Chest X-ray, AP view. Patient: 53 years old, sex M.
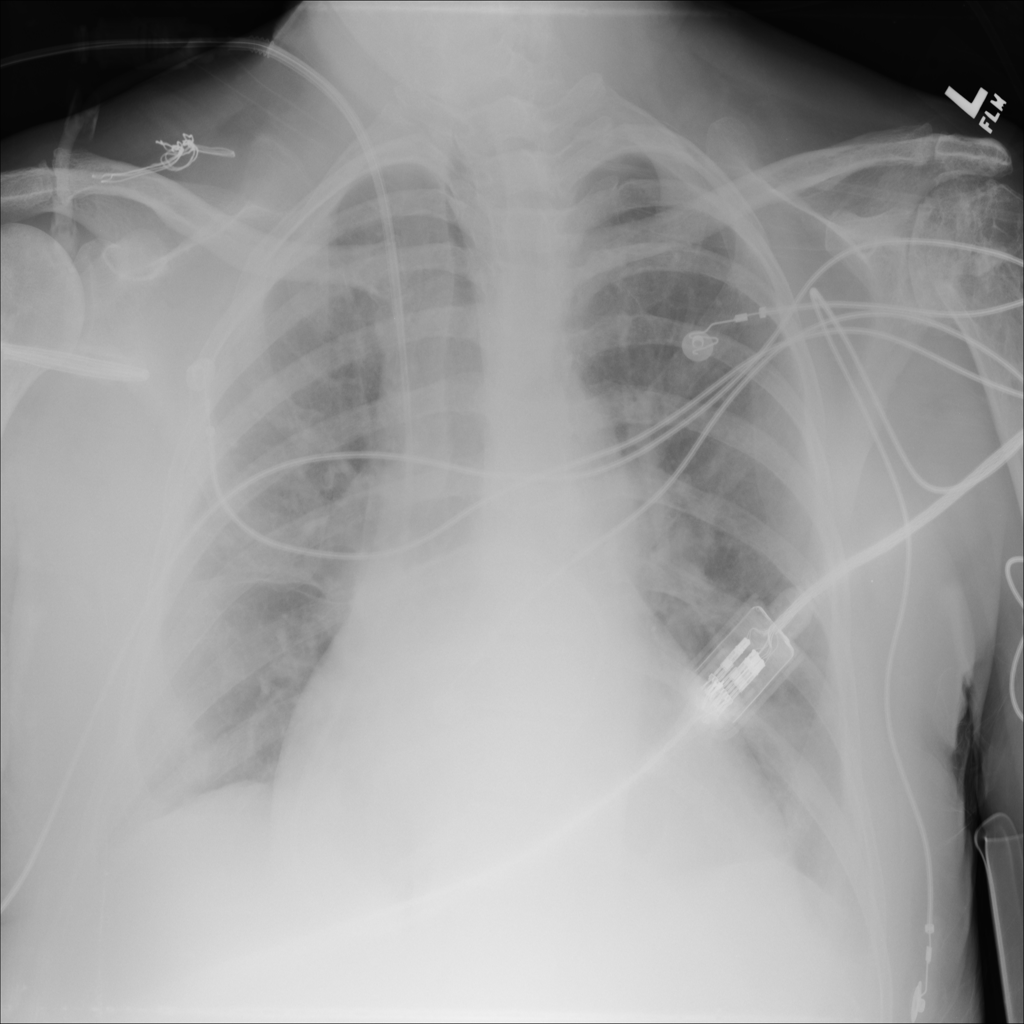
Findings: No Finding